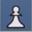
Piece: wP